Question: The RN documentation says this:
But I really don't understand what 'capInsets {top: number, left: number, bottom: number, right: number}' is supposed to mean. Does it expect an object, whose keys are top, left, bottom and right?
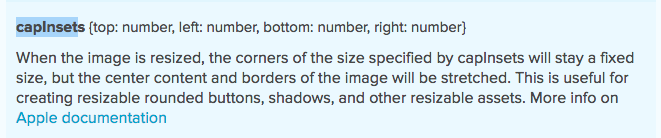
Answer: There's a usage example in the <URL>:
'''
<Image
source={require('image!story-background')}
style={styles.storyBackground}
capInsets={{left: 15, right: 15, bottom: 15, top: 15}}
/>
'''